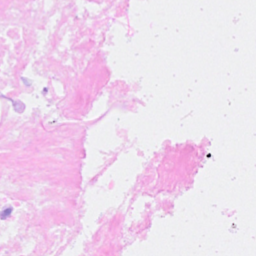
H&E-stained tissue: Breast